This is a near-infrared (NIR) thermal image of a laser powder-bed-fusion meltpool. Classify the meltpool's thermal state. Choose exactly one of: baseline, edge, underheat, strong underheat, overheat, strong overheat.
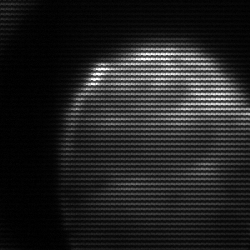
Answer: edge